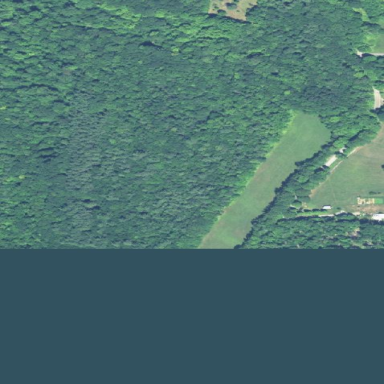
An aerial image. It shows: Nature reserve surrounded by woodland.